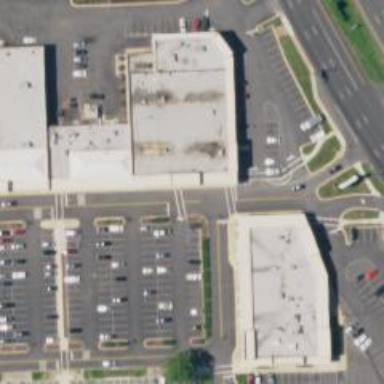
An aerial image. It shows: Pharmacy providing healthcare services.